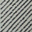
Piece: xx